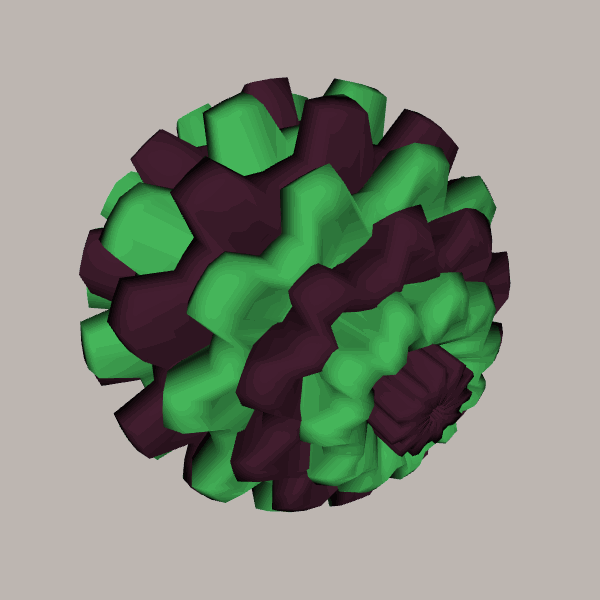
Background: light